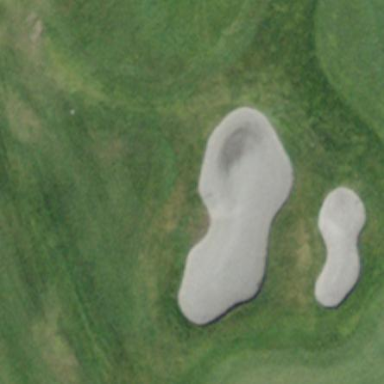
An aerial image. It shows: Sandy area is golf bunker.